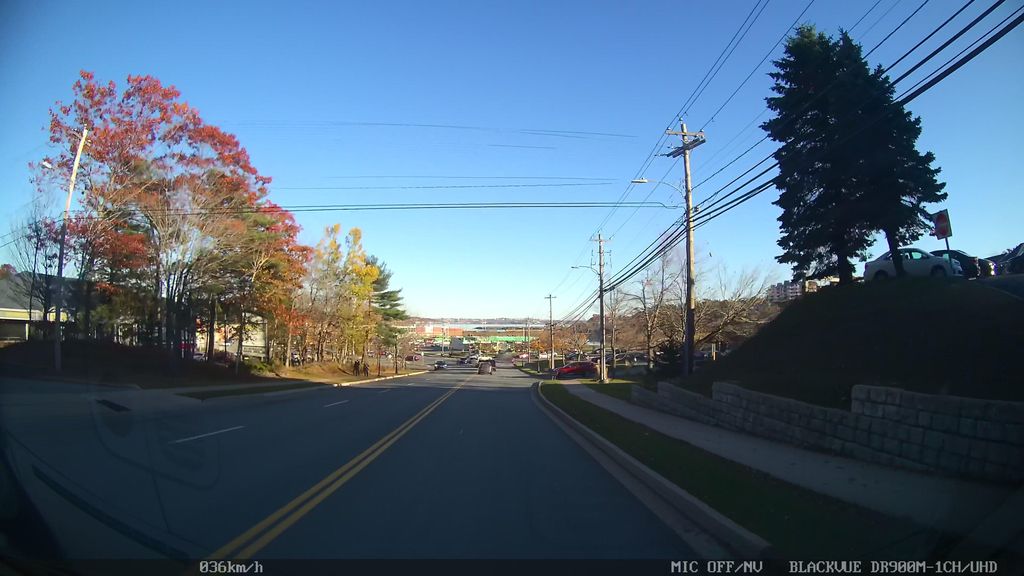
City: halifax